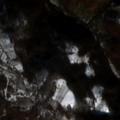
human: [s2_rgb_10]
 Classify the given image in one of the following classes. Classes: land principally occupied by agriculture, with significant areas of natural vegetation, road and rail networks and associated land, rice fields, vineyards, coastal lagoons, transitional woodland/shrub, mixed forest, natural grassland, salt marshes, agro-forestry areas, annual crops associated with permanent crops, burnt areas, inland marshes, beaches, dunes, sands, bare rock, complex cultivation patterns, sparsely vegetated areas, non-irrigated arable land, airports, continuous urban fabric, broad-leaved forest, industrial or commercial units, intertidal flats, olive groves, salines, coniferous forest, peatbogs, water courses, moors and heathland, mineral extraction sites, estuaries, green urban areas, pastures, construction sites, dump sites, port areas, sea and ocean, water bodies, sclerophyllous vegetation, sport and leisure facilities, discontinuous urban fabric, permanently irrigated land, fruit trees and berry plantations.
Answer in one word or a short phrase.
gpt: complex cultivation patterns, broad-leaved forest, transitional woodland/shrub